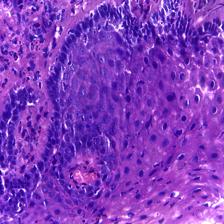
Diagnosis: OSCC